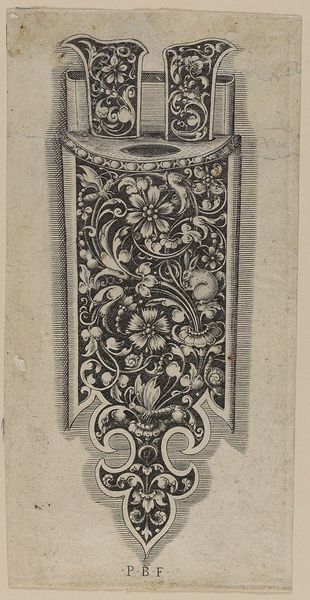
Titel: Degenscheide, Blatt aus der Folge 'Varii Generis Opera Aurifabris Necessaria'
Künstler: Paul Birckenholtz
Standort: Hamburg
Institution: Museum für Kunst und Gewerbe Hamburg
Schlagwörter: blätter, blume, blumen, blüten, ranken, papier, grafik, graphik, floral, ornamente, scheide, fotografie, photographie, druck, druckgraphik, druckgrafik, stich, buchstaben, schmetterling, kunstgewerbe, kerzenhalter, kupferstich, kunsthandwerk, behälter, groteske, straffierung, reproduktionen, goldschmiedearbeiten, industriedesign, druckerzeugnisse, pflanzenornamente, monochron, tierornamente, ornamentstich, vorlageblätter, degenscheide